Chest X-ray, AP view. Patient: 21 years old, sex M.
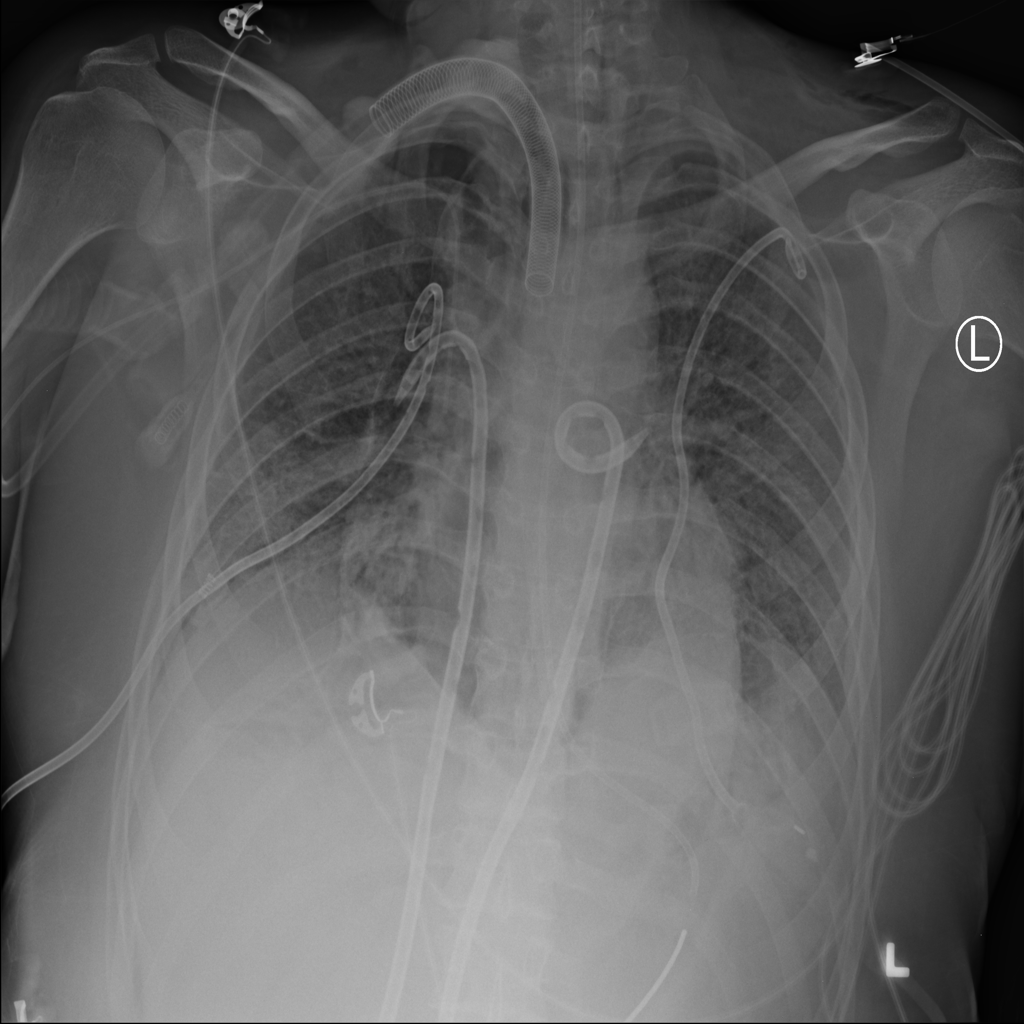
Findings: Infiltration